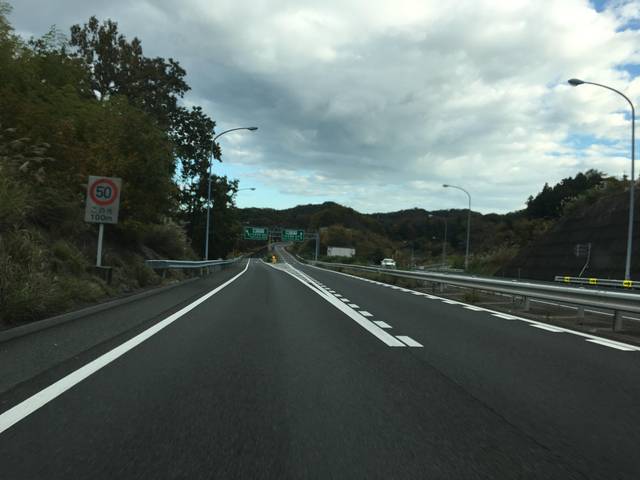
Region: Japan
Coordinates: 37.04, 140.814